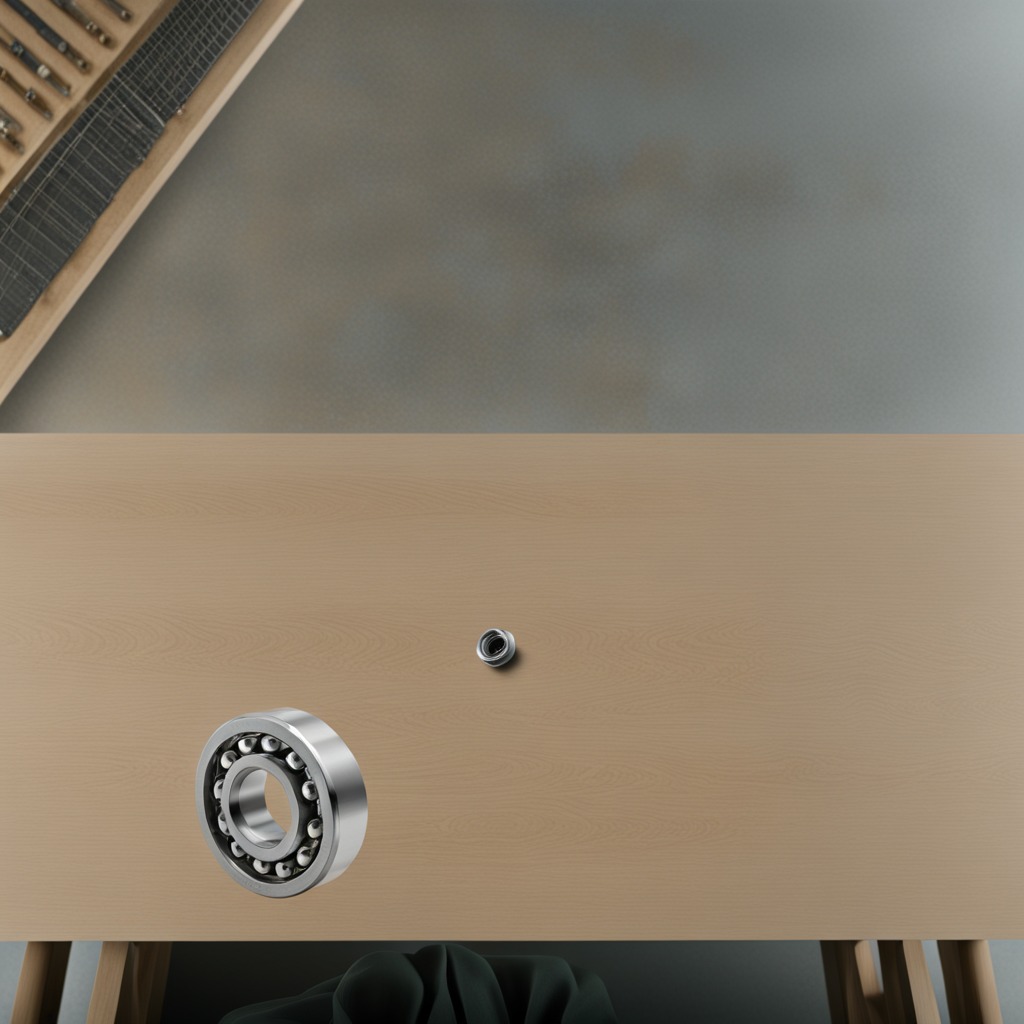
A metal ball bearing lies on the workbench inside a coastal fishing gear workshop.